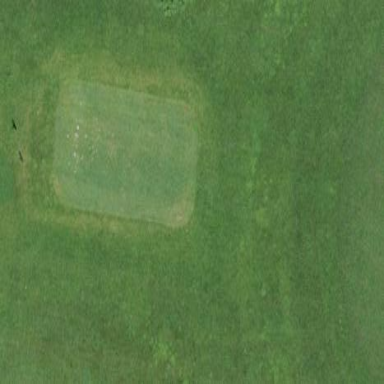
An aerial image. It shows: Grass area designated as golf tee.